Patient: sex F, age 56
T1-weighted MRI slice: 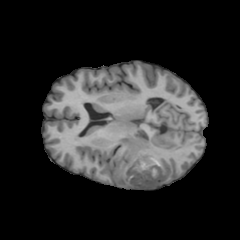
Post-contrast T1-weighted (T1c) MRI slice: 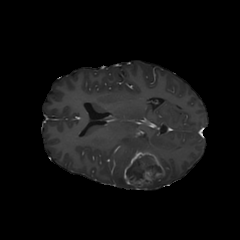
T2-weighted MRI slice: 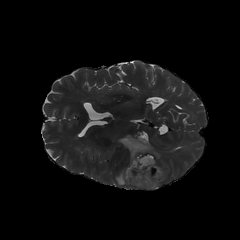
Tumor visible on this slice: yes
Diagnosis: Glioblastoma, IDH-wildtype
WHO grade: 4